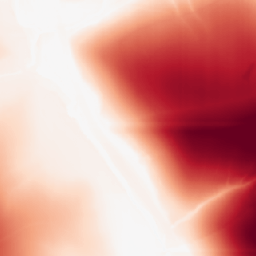
Category: morphological
Decomposition family: rolling_ball
Decomposition parameters: radius: 200
Upsampling method: nearest
Upsampling parameters: scale: 4
Upsampling scale: 4